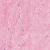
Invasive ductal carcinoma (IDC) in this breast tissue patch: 0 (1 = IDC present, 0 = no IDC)